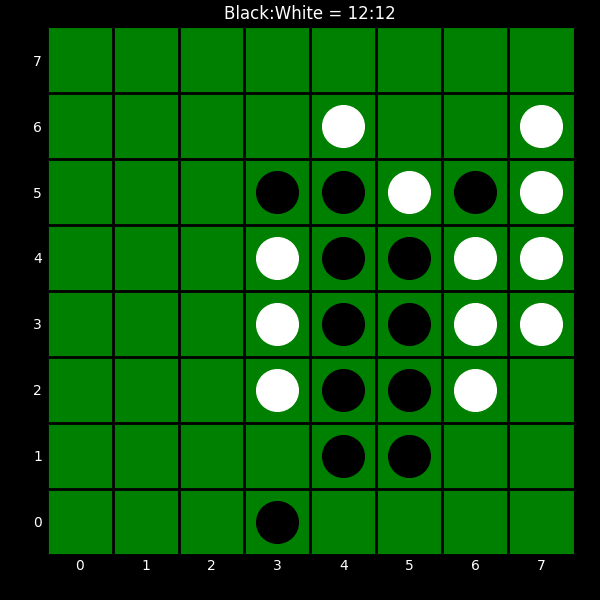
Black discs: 12
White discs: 12